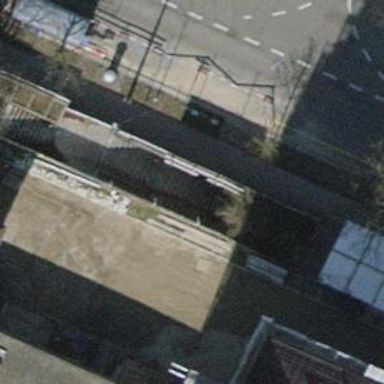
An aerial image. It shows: Set of steps on the road with ramp.